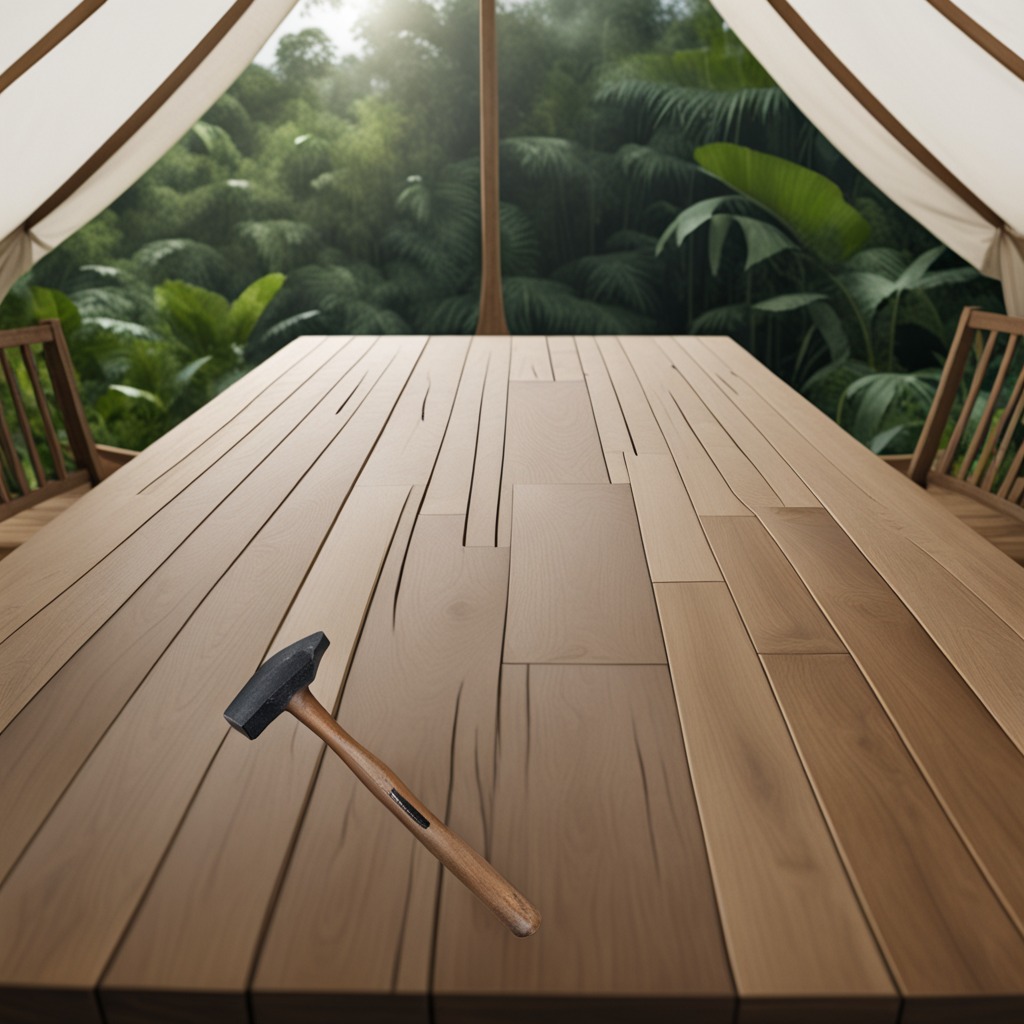
A hammer is lying on the wooden table inside a jungle field workshop tent humid ambient light worn but